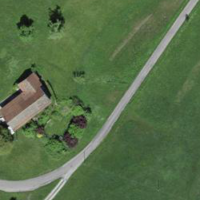
EUNIS habitat code: 52
Species observed at this site:
Lysimachia vulgaris
Colchicum autumnale
Cirsium palustre